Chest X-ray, PA view. Patient: 79 years old, sex M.
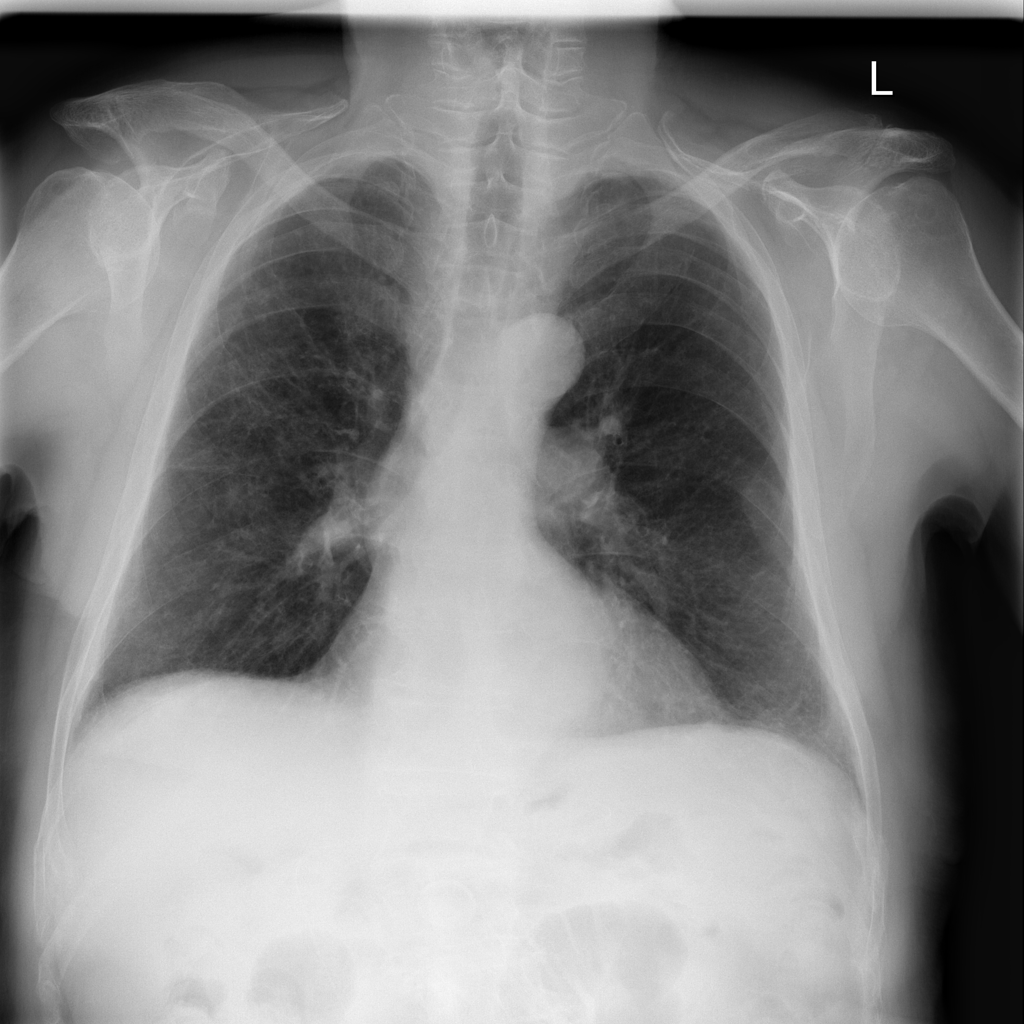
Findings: Emphysema, Fibrosis